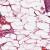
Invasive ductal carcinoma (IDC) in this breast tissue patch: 0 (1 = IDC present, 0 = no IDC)